Field crop: maize
Growth stage: 2
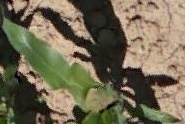
Species: maize